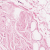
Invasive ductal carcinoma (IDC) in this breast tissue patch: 0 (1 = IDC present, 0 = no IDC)